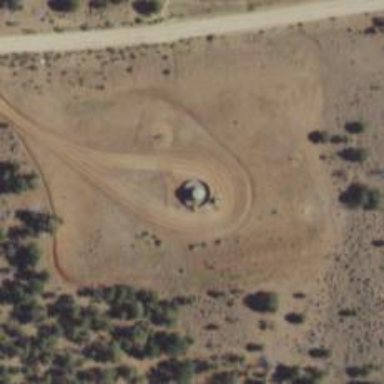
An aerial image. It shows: Storage tank with man-made structure.